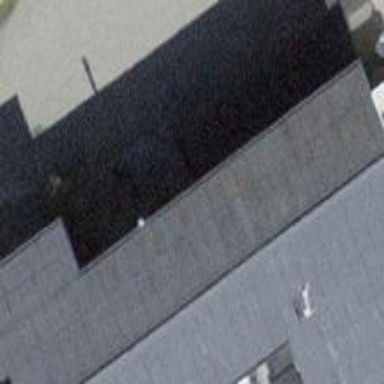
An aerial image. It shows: Residential building with tiled roof.